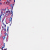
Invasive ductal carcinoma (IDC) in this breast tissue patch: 0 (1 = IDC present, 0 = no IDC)